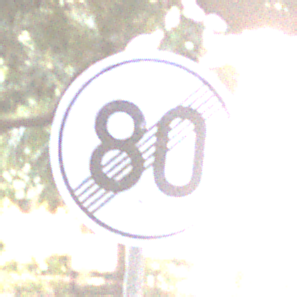
Verkehrszeichen: EndeGeschwindigkeit80
Umgebung: Outdoor, Suburban
Tageszeit: MorningAfternoon
Wetter: PartlyCloudy
Licht: Natural
Jahreszeit: NotSpecified
Kontrast: LowContrast